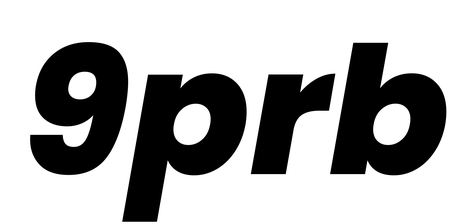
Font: Poppins-ExtraBoldItalic